Question: The program is designed to capture the title bar of the users foreground window and append that title along with the datetime to a log file.
When I run this code on my computer it works, however when I run the executable on another computer I get the error you can see below:
Python file:
'''
from win32gui import GetForegroundWindow, GetWindowText
from datetime import datetime
from time import sleep
from os.path import join
log_path = r'C:\Office Viewer\OV_Log.txt'
while True:
window_name = GetWindowText(GetForegroundWindow())
current_time = datetime.strftime(datetime.now(), '%Y/%m/%d_%H:%M:%S, ')
txt = join('
',current_time, window_name)
with open(log_path, 'a') as log_file:
log_file.write(txt)
sleep(5)
'''
setup.py:
'''
import sys
from cx_Freeze import setup, Executable
base = None
if (sys.platform == "win32"):
base = "Win32GUI"
#build_exe_options = {'include_files': ['re']}
build_exe_options = {"packages": ["re"]}
setup( name = "Foreground Window Montior",
version = "0.1",
description = "Query the foreground window.",
options = {'build_exe': build_exe_options},
executables = [Executable("actWin_Query.py", base=base)])
'''
Error is:

Can anyone recommend what I need to do to solve this issue please?
The issue appears to be that C:\Python33\ etc... doesn't exist on the other computer. How can I make the program be completely dependent from the directory the .exe is housed in?
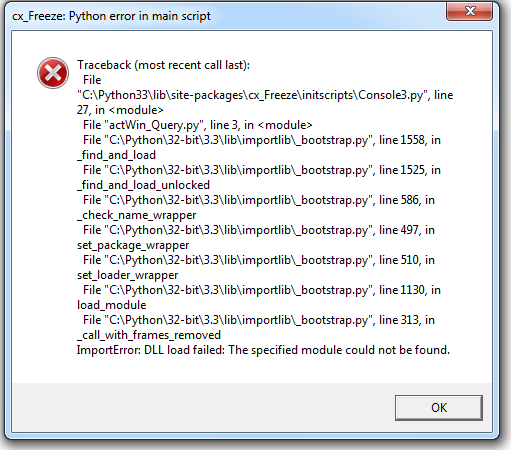
Answer: Ah, the joys of packaging standalone Python apps for Windows! Anybody that tells you this is hasn't tried it. But don't give up, the result is usually worth it if you can get past the initial situps.
The paths emitted in your frozen executable's error message are most likely a red herring that you can safely ignore. It looks like your app is (indirectly) pulling in a DLL that isn't automatically included by 'cx_Freeze', and isn't available on the target machine. Figuring out exactly DLL is missing is the tricky part.
I personally tried running the 'setup.py' you posted on a Windows 7 machine to generate an EXE and support files for your Python script. I then copied the bundle to a Windows XP box. Unfortunately, it ran for me, so I can only give you generic troubleshooting advice. Here's what I'd try:
1. Download Dependency Walker to the target machine and open your cx_Freeze-generated actWin_Query.exe binary.
2. Try to determine which DLL is failing to load
3. Back on your build machine, use the cx_Freeze include-files option to bring in the missing DLL(s)
4. Rebuild the app
5. Try running again on the target
Sorry I can't give more specific advice than this. There are so many possible combinations of Windows/Python, plus 32-/64-bit and C runtime variants that it's hard to pinpoint an exact cause. But I've had similar problems at least a dozen times, and it always seems to boil down to missing files.
The case I run into most often is: I'll build the app on a machine that happens to have, say, Visual C++ 2010 <URL> Good luck!